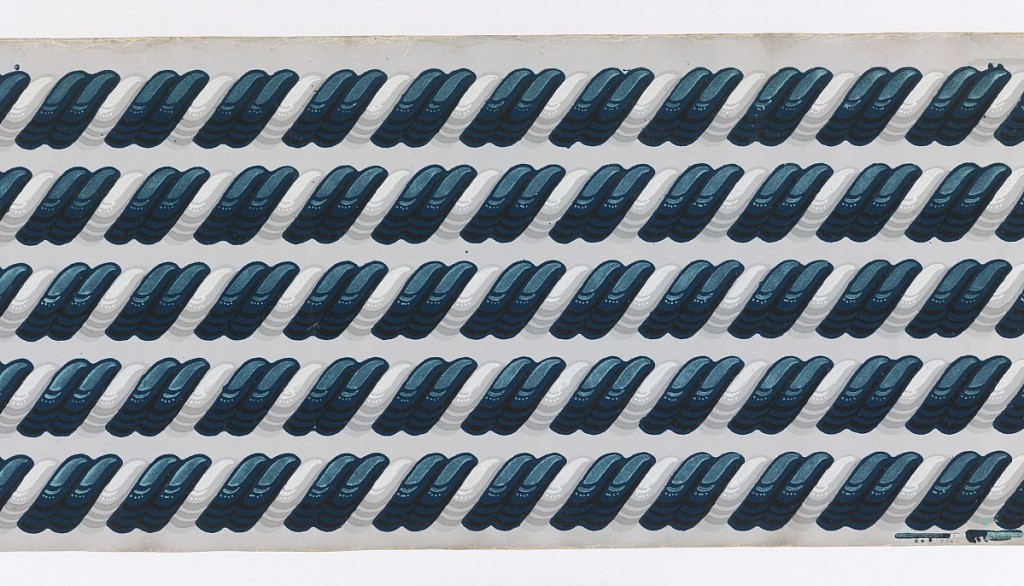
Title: Border
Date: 1835–1855
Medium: Block-printed and flocked on machine-made paper
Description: Passementerie border with narrow cable molding or rope twist. Alternating between two blue flock twists and one white twist. Printed on gray ground.

H# 528